Question: Hi everybody I am new!
So, I was developing a simple software with VB 6.0 (yeah, i know quite old). I had to do is manipulate Ms Excel sheet into VB Application. The actual task is to display the data or tables (whatever we call it)provided in the Excel sheet into Data Grid View.
I am using ADODB. Here is the code:
'''
Dim file_name As String
Dim cn As New ADODB.Connection
Dim rs As New ADODB.Recordset
cn.Open "Provider=Microsoft.ACE.OLEDB.12.0;Data Source=" & _
file_name & ";Extended Properties=Excel 12.0;"
If cn.State = adStateOpen Then
MsgBox "Excel File is Connected. ", , "Message"
rs.CursorLocation = adUseClient
rs.Open "SELECT * FROM [Sheet1$]", cn, 3, 3, 1 - adCmdText
Set DataGrid1.DataSource = rs
DataGrid1.Refresh
DataGrid1.ReBind
Else: MsgBox "Error: Excel File is not Connected. ", , "Message"
End If
rs.Close
cn.Close
'''
But I am facing a problem! Now the excel data is shown in Data Grid Control. But immediately the data is erased after the execution of the Line "rs.close". I am giving a snapshot.
Please Help. Thank you...
Here is the image:

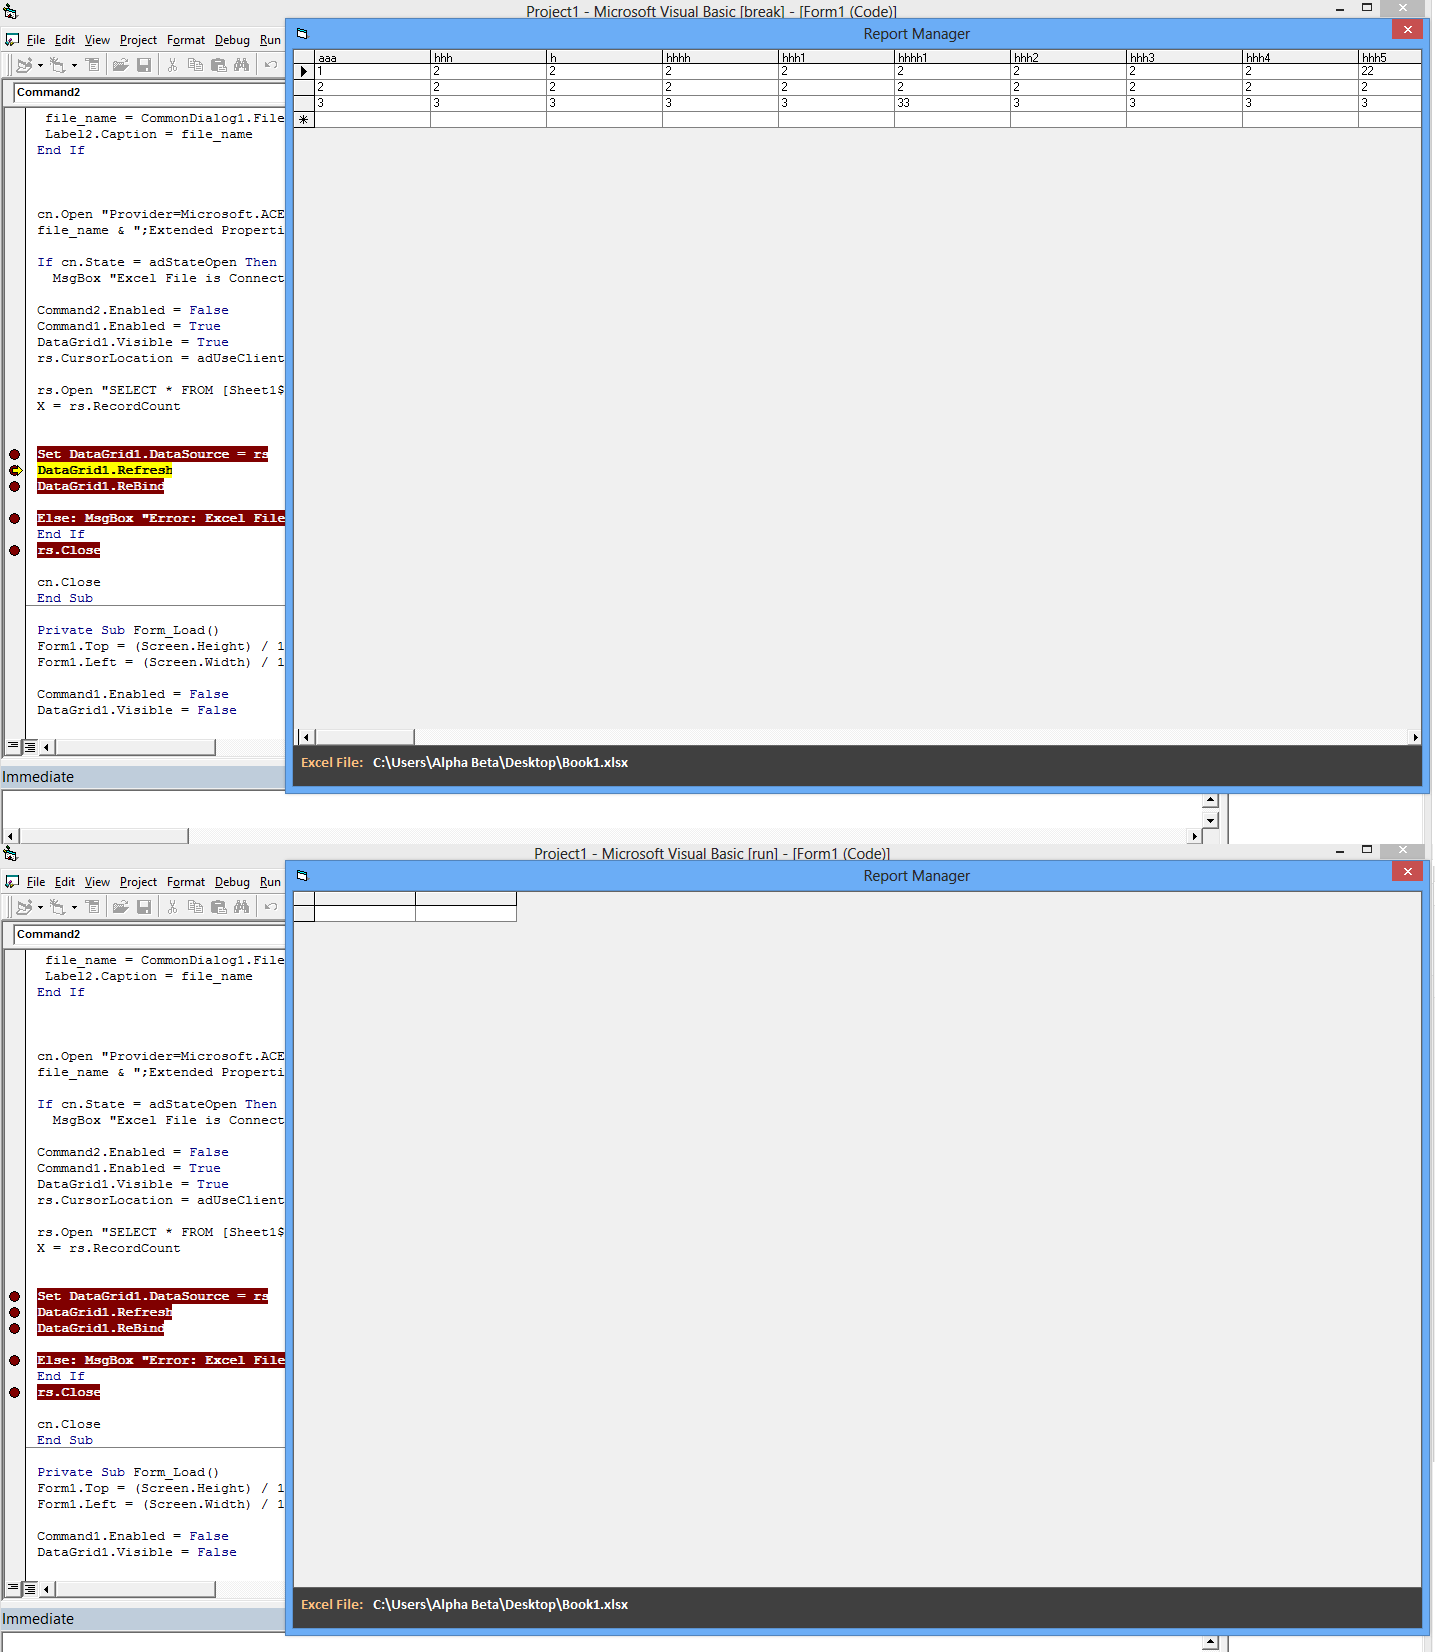
Answer: you don't close the recordset and the connection... you delete rs.close and cn.close